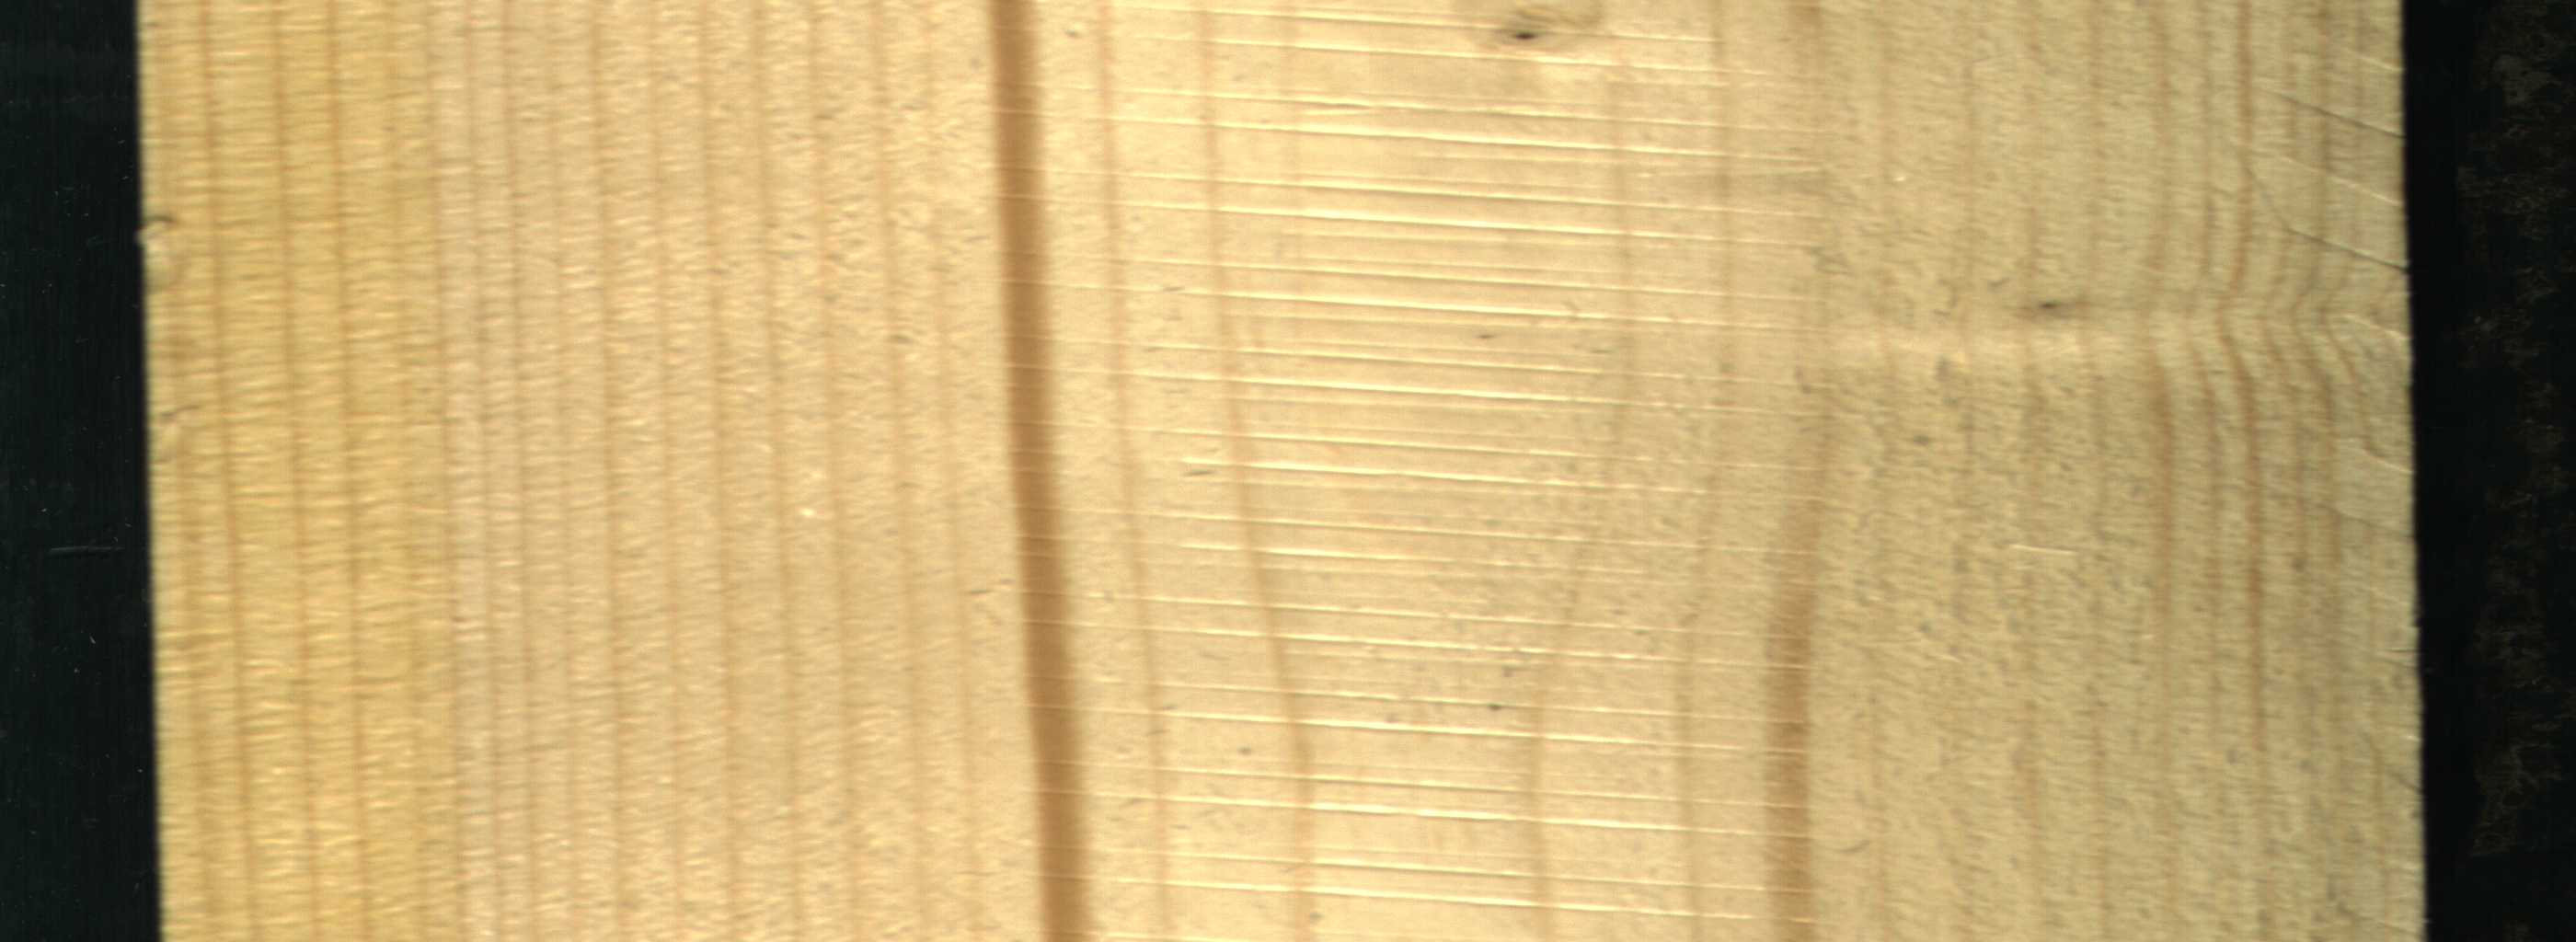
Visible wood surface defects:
Quartzity
Live_Knot
Live_Knot